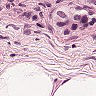
Metastatic tissue present: yes